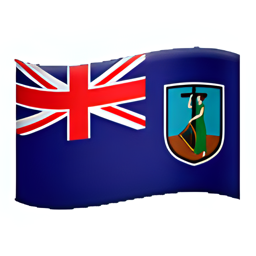
Name: flag for montserrat
Emoji: 🇲🇸
Group: Flags
Sub-group: country-flag